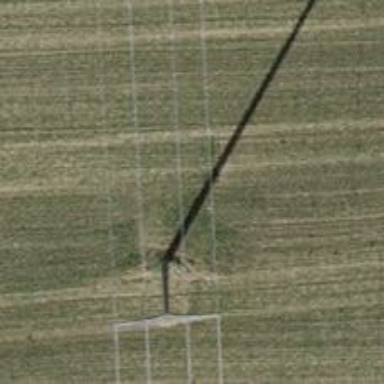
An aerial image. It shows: Concrete power pole.